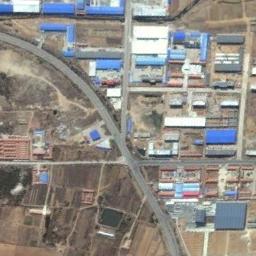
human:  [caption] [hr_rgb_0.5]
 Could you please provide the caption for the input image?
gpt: The industrial area has some workshops of different colors and farmland and a freeway goes through the industrial area .

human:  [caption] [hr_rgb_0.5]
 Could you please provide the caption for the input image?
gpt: There are factories and roads in an industrial area, And there are many free lots .

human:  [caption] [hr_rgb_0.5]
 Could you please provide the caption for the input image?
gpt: The houses in the industrial area are very monochromatic .

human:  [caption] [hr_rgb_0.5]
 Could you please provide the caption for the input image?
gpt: There are many houses of different shapes and sizes in the industrial zone .

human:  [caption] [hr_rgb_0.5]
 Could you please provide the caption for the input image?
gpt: There are many brown empty land and some blue buildings on the industrial area .